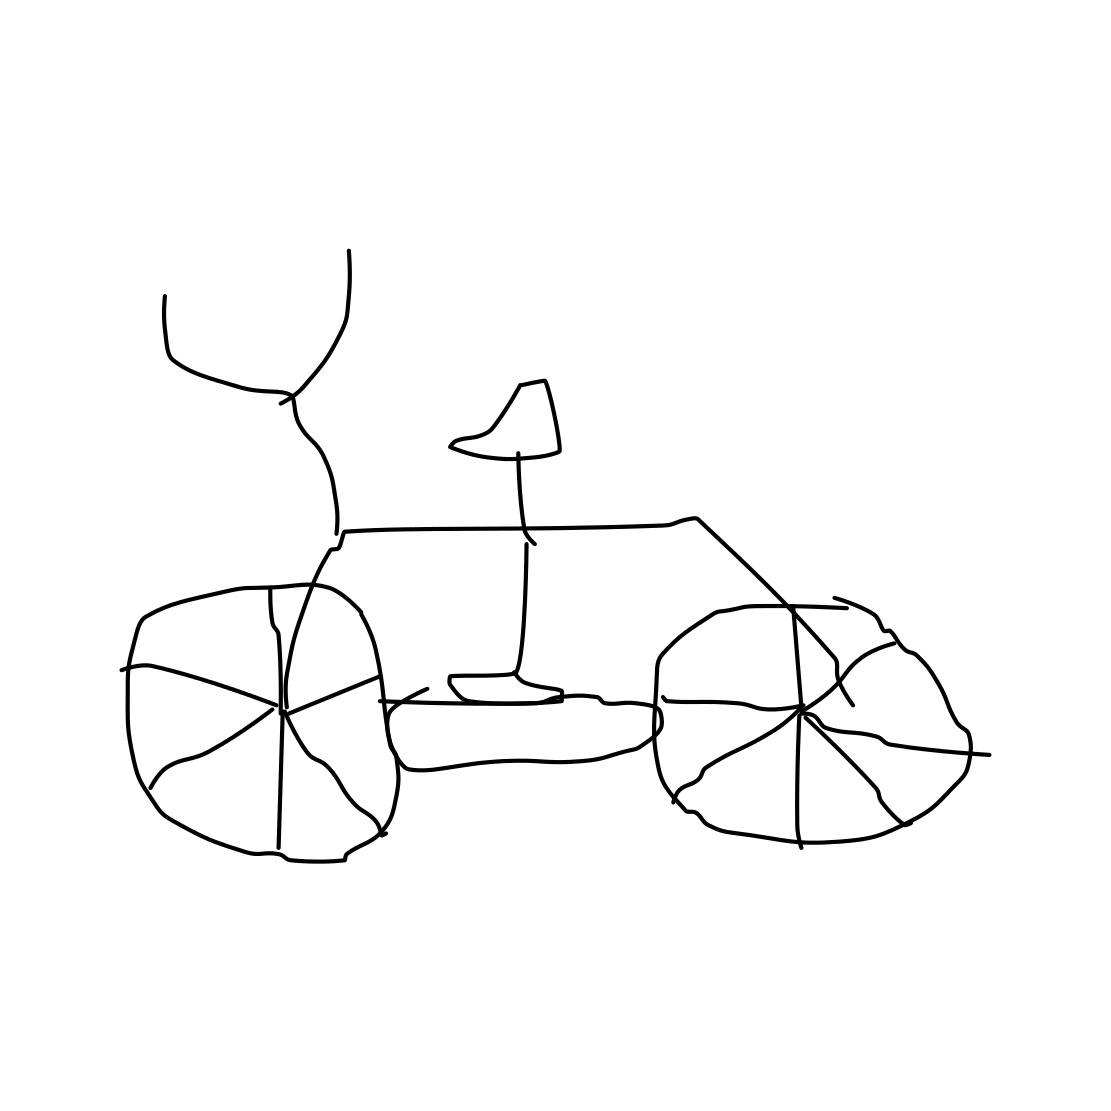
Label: bicycle